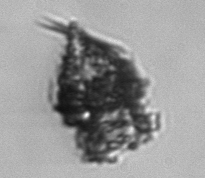
Label: Tintinnopsis